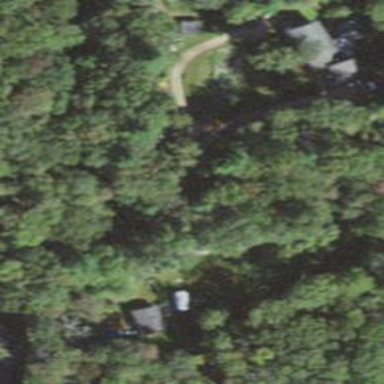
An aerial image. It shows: Residential driveway designated as service road.